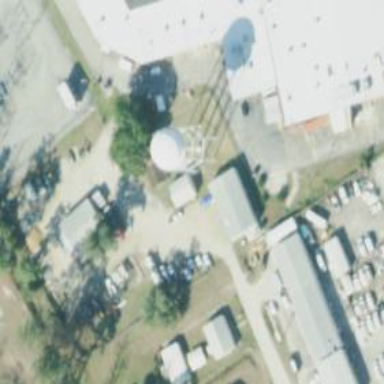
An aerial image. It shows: Water tower that is man-made.